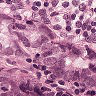
Metastatic tissue present: yes